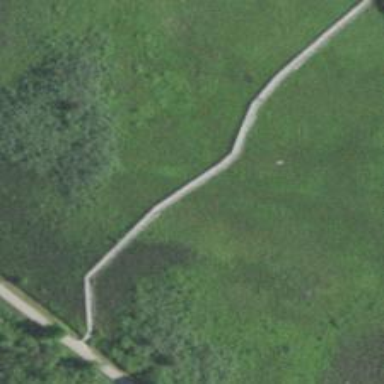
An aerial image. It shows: Path.